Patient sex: M
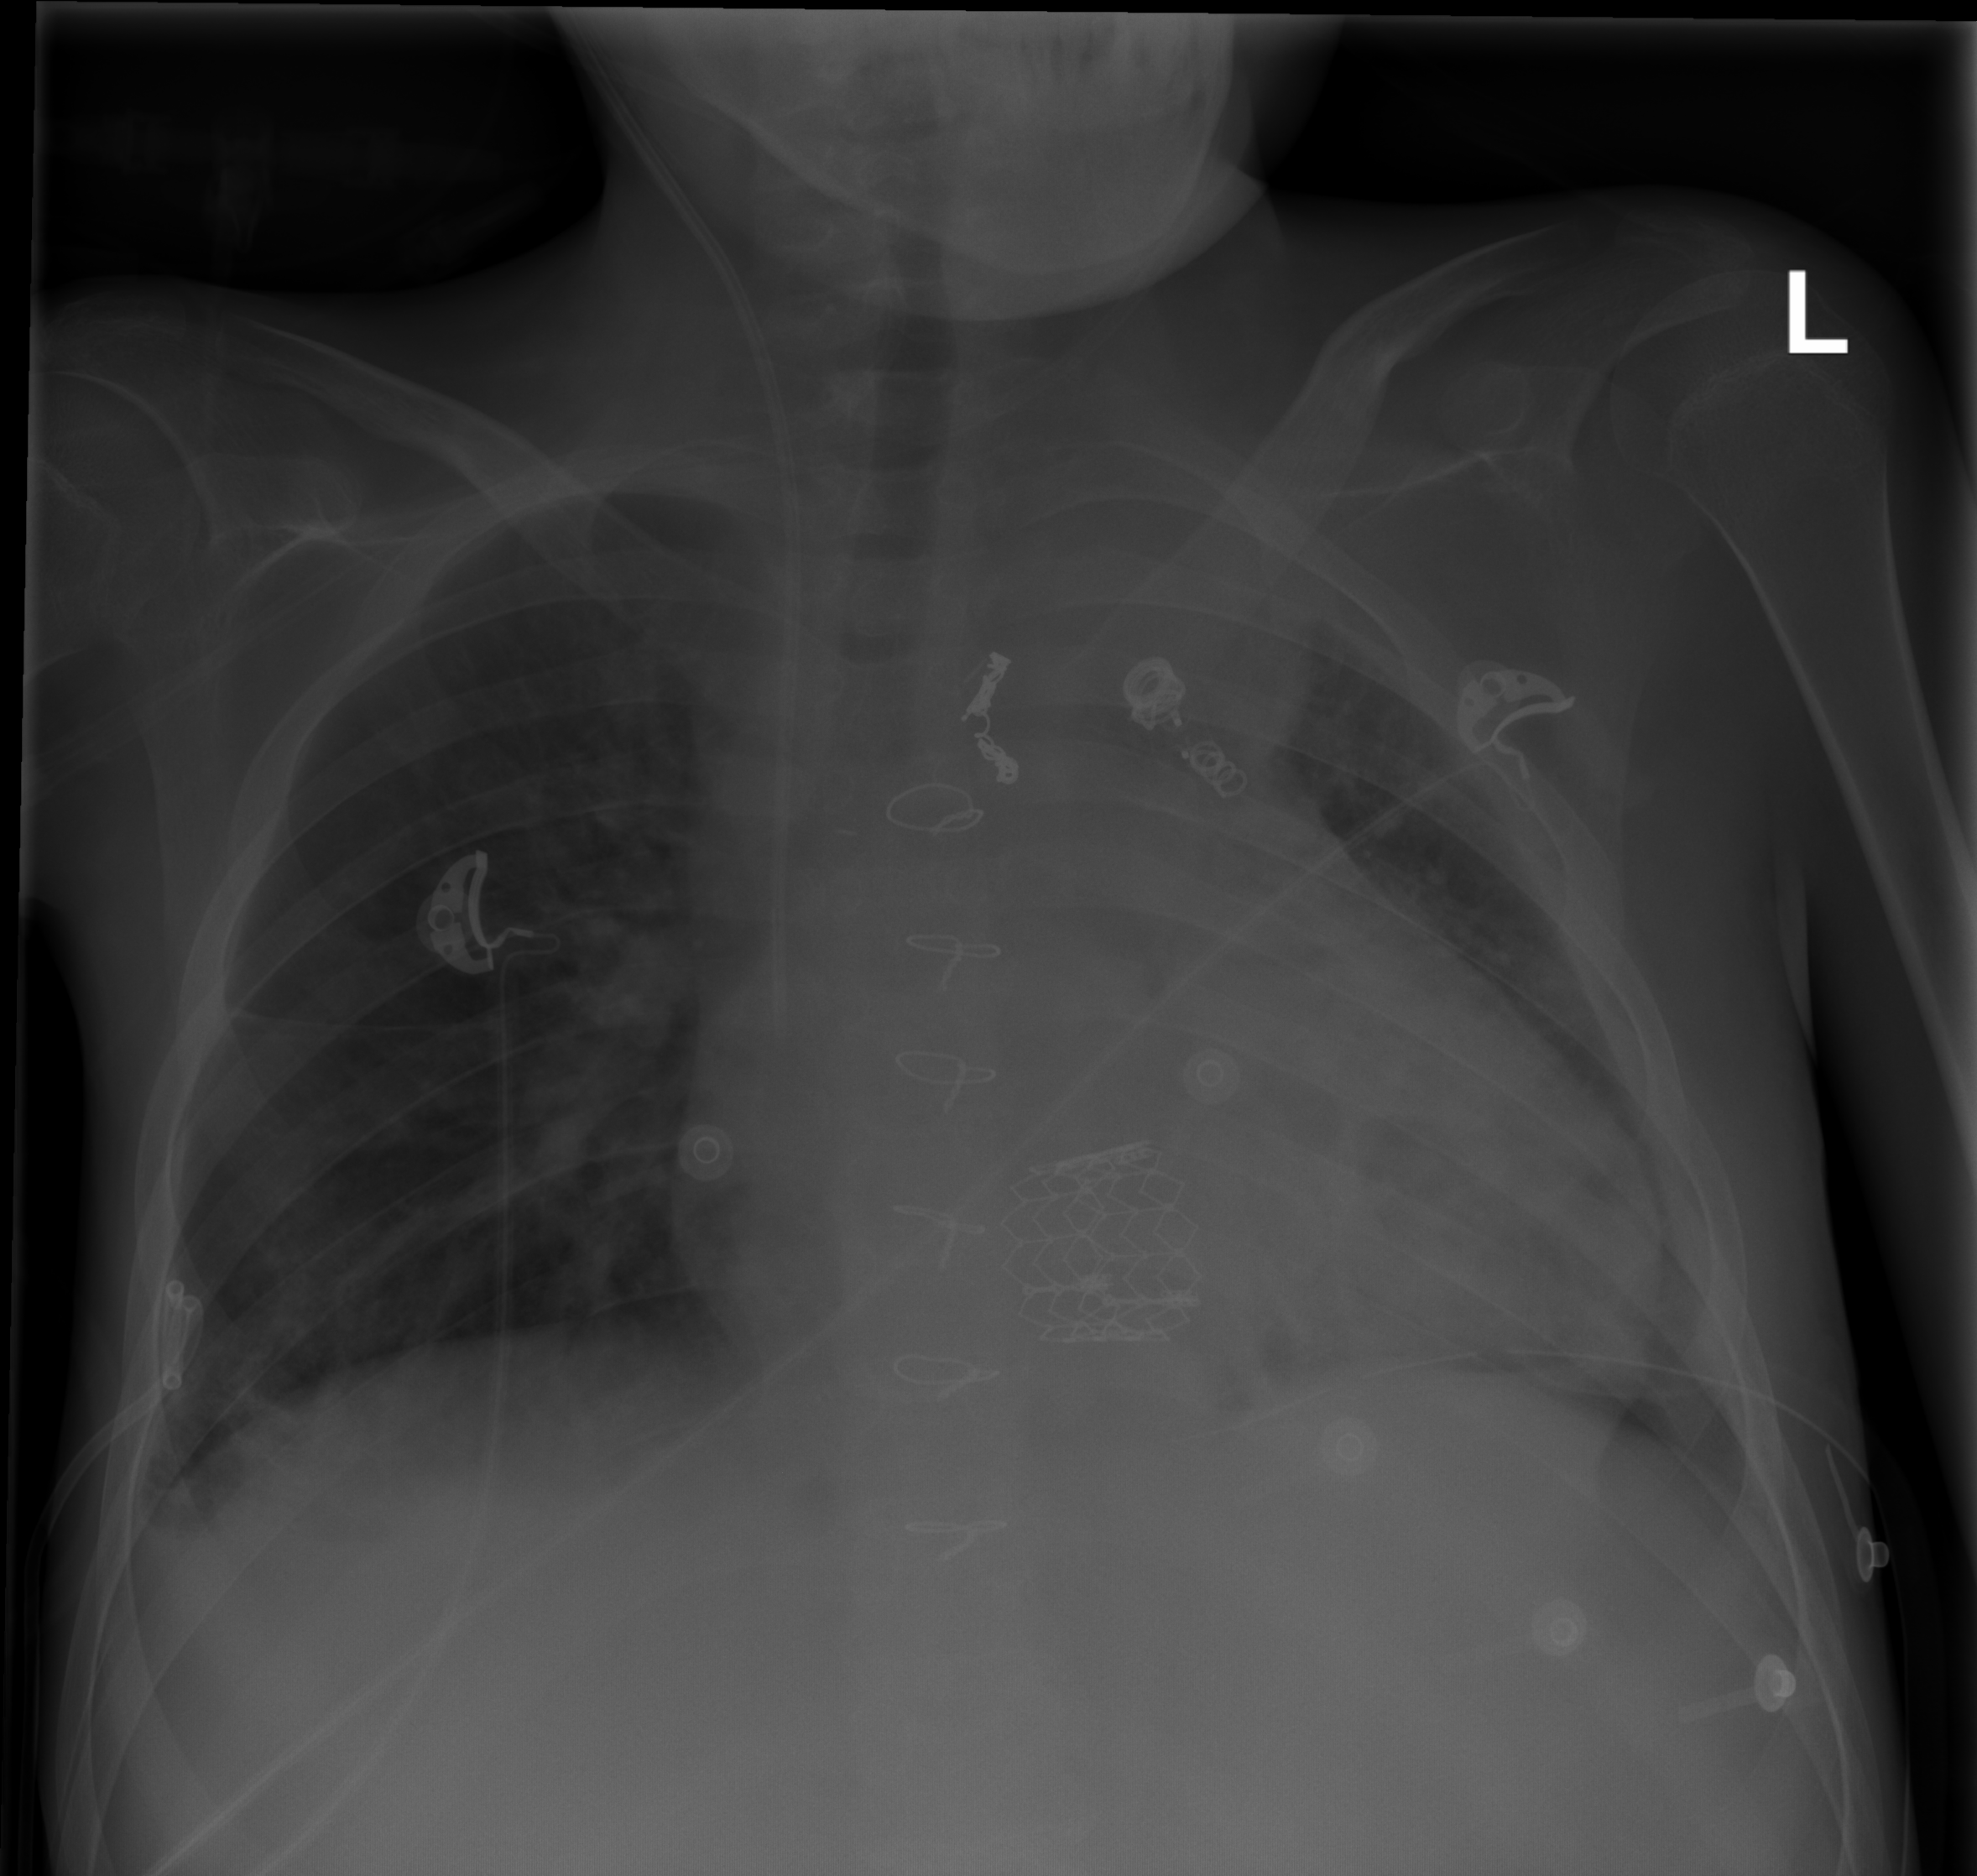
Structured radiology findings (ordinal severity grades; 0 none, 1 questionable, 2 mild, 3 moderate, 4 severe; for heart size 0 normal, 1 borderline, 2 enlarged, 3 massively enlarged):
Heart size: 3
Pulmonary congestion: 0
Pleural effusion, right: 2
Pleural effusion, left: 0
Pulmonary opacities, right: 1
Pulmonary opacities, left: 2
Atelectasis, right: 2
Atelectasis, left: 2